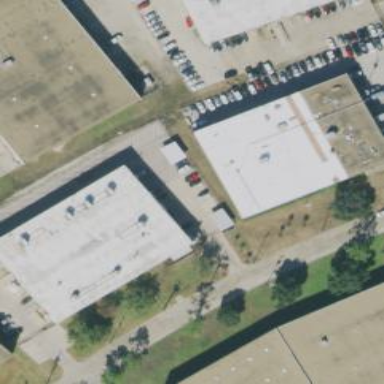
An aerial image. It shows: Warehouse building.